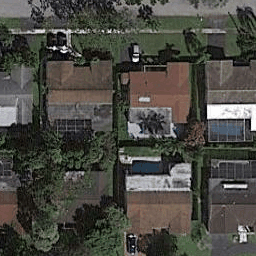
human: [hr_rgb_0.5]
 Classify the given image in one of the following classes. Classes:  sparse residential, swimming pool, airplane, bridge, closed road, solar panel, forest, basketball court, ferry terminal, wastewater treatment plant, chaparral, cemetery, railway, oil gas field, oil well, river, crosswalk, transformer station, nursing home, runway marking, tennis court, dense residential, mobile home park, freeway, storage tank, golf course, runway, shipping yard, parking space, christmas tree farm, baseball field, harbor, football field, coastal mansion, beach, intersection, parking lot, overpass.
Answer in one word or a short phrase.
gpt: dense residential